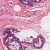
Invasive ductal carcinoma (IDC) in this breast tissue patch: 0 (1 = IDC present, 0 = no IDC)